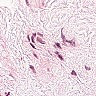
Metastatic tissue present: no